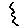
Label: zigzag